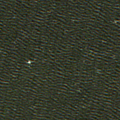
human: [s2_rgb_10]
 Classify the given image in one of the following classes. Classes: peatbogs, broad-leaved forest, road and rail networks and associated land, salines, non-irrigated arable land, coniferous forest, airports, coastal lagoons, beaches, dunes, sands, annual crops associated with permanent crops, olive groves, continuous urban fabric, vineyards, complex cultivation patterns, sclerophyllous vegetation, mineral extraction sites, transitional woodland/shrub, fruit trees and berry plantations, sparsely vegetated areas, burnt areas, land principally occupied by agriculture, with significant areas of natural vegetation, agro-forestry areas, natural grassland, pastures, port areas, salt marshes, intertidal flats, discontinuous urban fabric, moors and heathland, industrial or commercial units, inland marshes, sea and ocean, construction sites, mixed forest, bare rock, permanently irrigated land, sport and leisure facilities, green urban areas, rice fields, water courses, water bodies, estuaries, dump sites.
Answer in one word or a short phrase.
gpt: sea and ocean